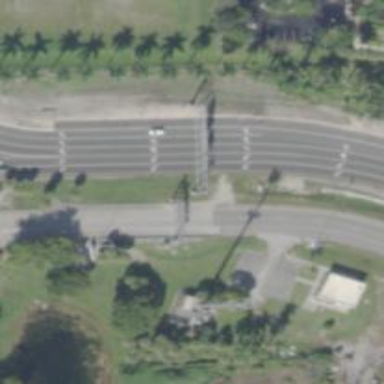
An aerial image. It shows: Toll gantry on the road.